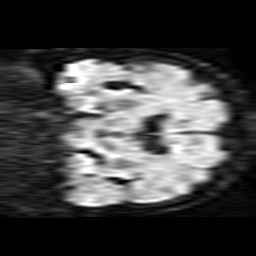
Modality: TRACE
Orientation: coronal
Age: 74
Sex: male
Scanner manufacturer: philips
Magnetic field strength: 1.5 T
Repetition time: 5.195 s
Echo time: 0.07843 s